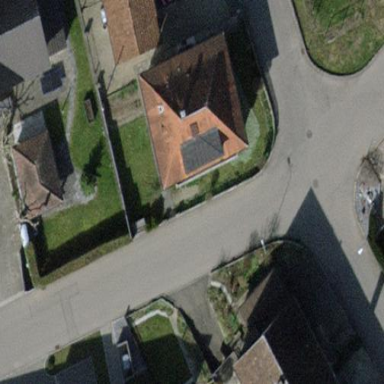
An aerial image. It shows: Simple and straightforward house.